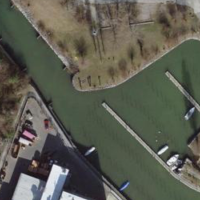
EUNIS habitat code: 14
Species observed at this site:
Linaria vulgaris